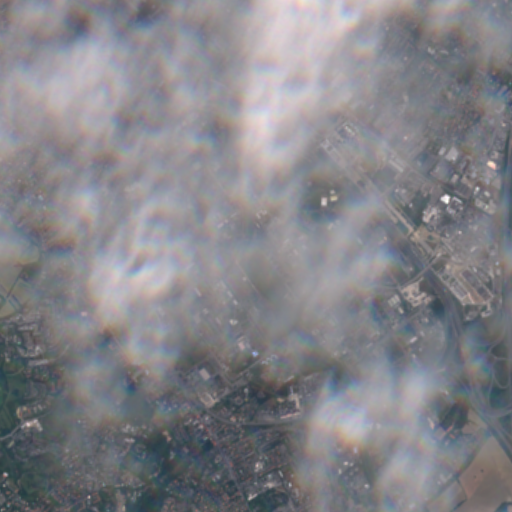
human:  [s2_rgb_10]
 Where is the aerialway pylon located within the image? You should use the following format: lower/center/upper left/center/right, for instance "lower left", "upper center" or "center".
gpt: The aerialway pylon is located in the lower left of the image.
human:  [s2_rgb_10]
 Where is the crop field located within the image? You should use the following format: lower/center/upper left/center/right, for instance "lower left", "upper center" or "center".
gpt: The crop field is located in the lower right of the image.
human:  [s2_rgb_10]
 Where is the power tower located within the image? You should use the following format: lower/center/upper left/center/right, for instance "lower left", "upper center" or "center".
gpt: The power tower is located in the lower right of the image.
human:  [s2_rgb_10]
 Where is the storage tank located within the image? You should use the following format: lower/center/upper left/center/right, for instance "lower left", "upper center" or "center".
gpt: The storage tank is located in the center of the image.
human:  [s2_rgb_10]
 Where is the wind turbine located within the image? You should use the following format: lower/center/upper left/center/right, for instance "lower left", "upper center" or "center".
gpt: The wind turbine is located in the lower center of the image.
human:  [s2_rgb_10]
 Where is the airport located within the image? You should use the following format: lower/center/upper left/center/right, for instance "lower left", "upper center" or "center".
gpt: There is no airport in the image.